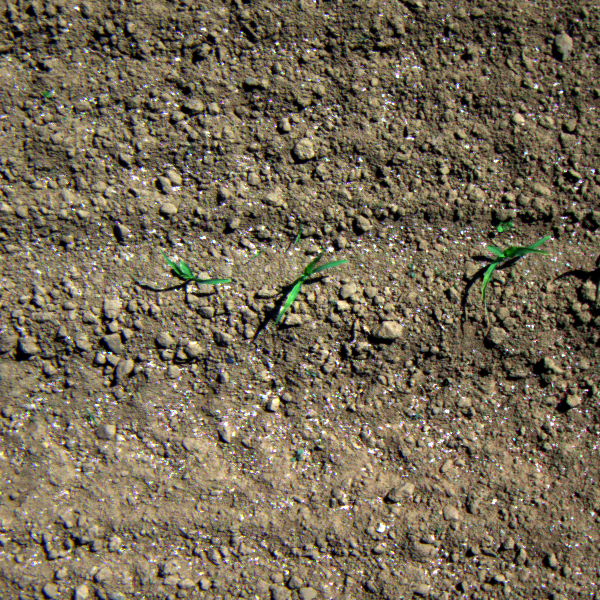
Acquisition date: 2023-05-30
Tile: 0078
Annotated plant instances:
label: maize
label: maize
label: maize
label: amaranth
label: amaranth
label: amaranth
label: amaranth
label: weed_other
label: weed_other
label: weed_other
label: weed_other
label: weed_other
label: weed_other
label: weed_other
label: weed_other
label: weed_other